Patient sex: M
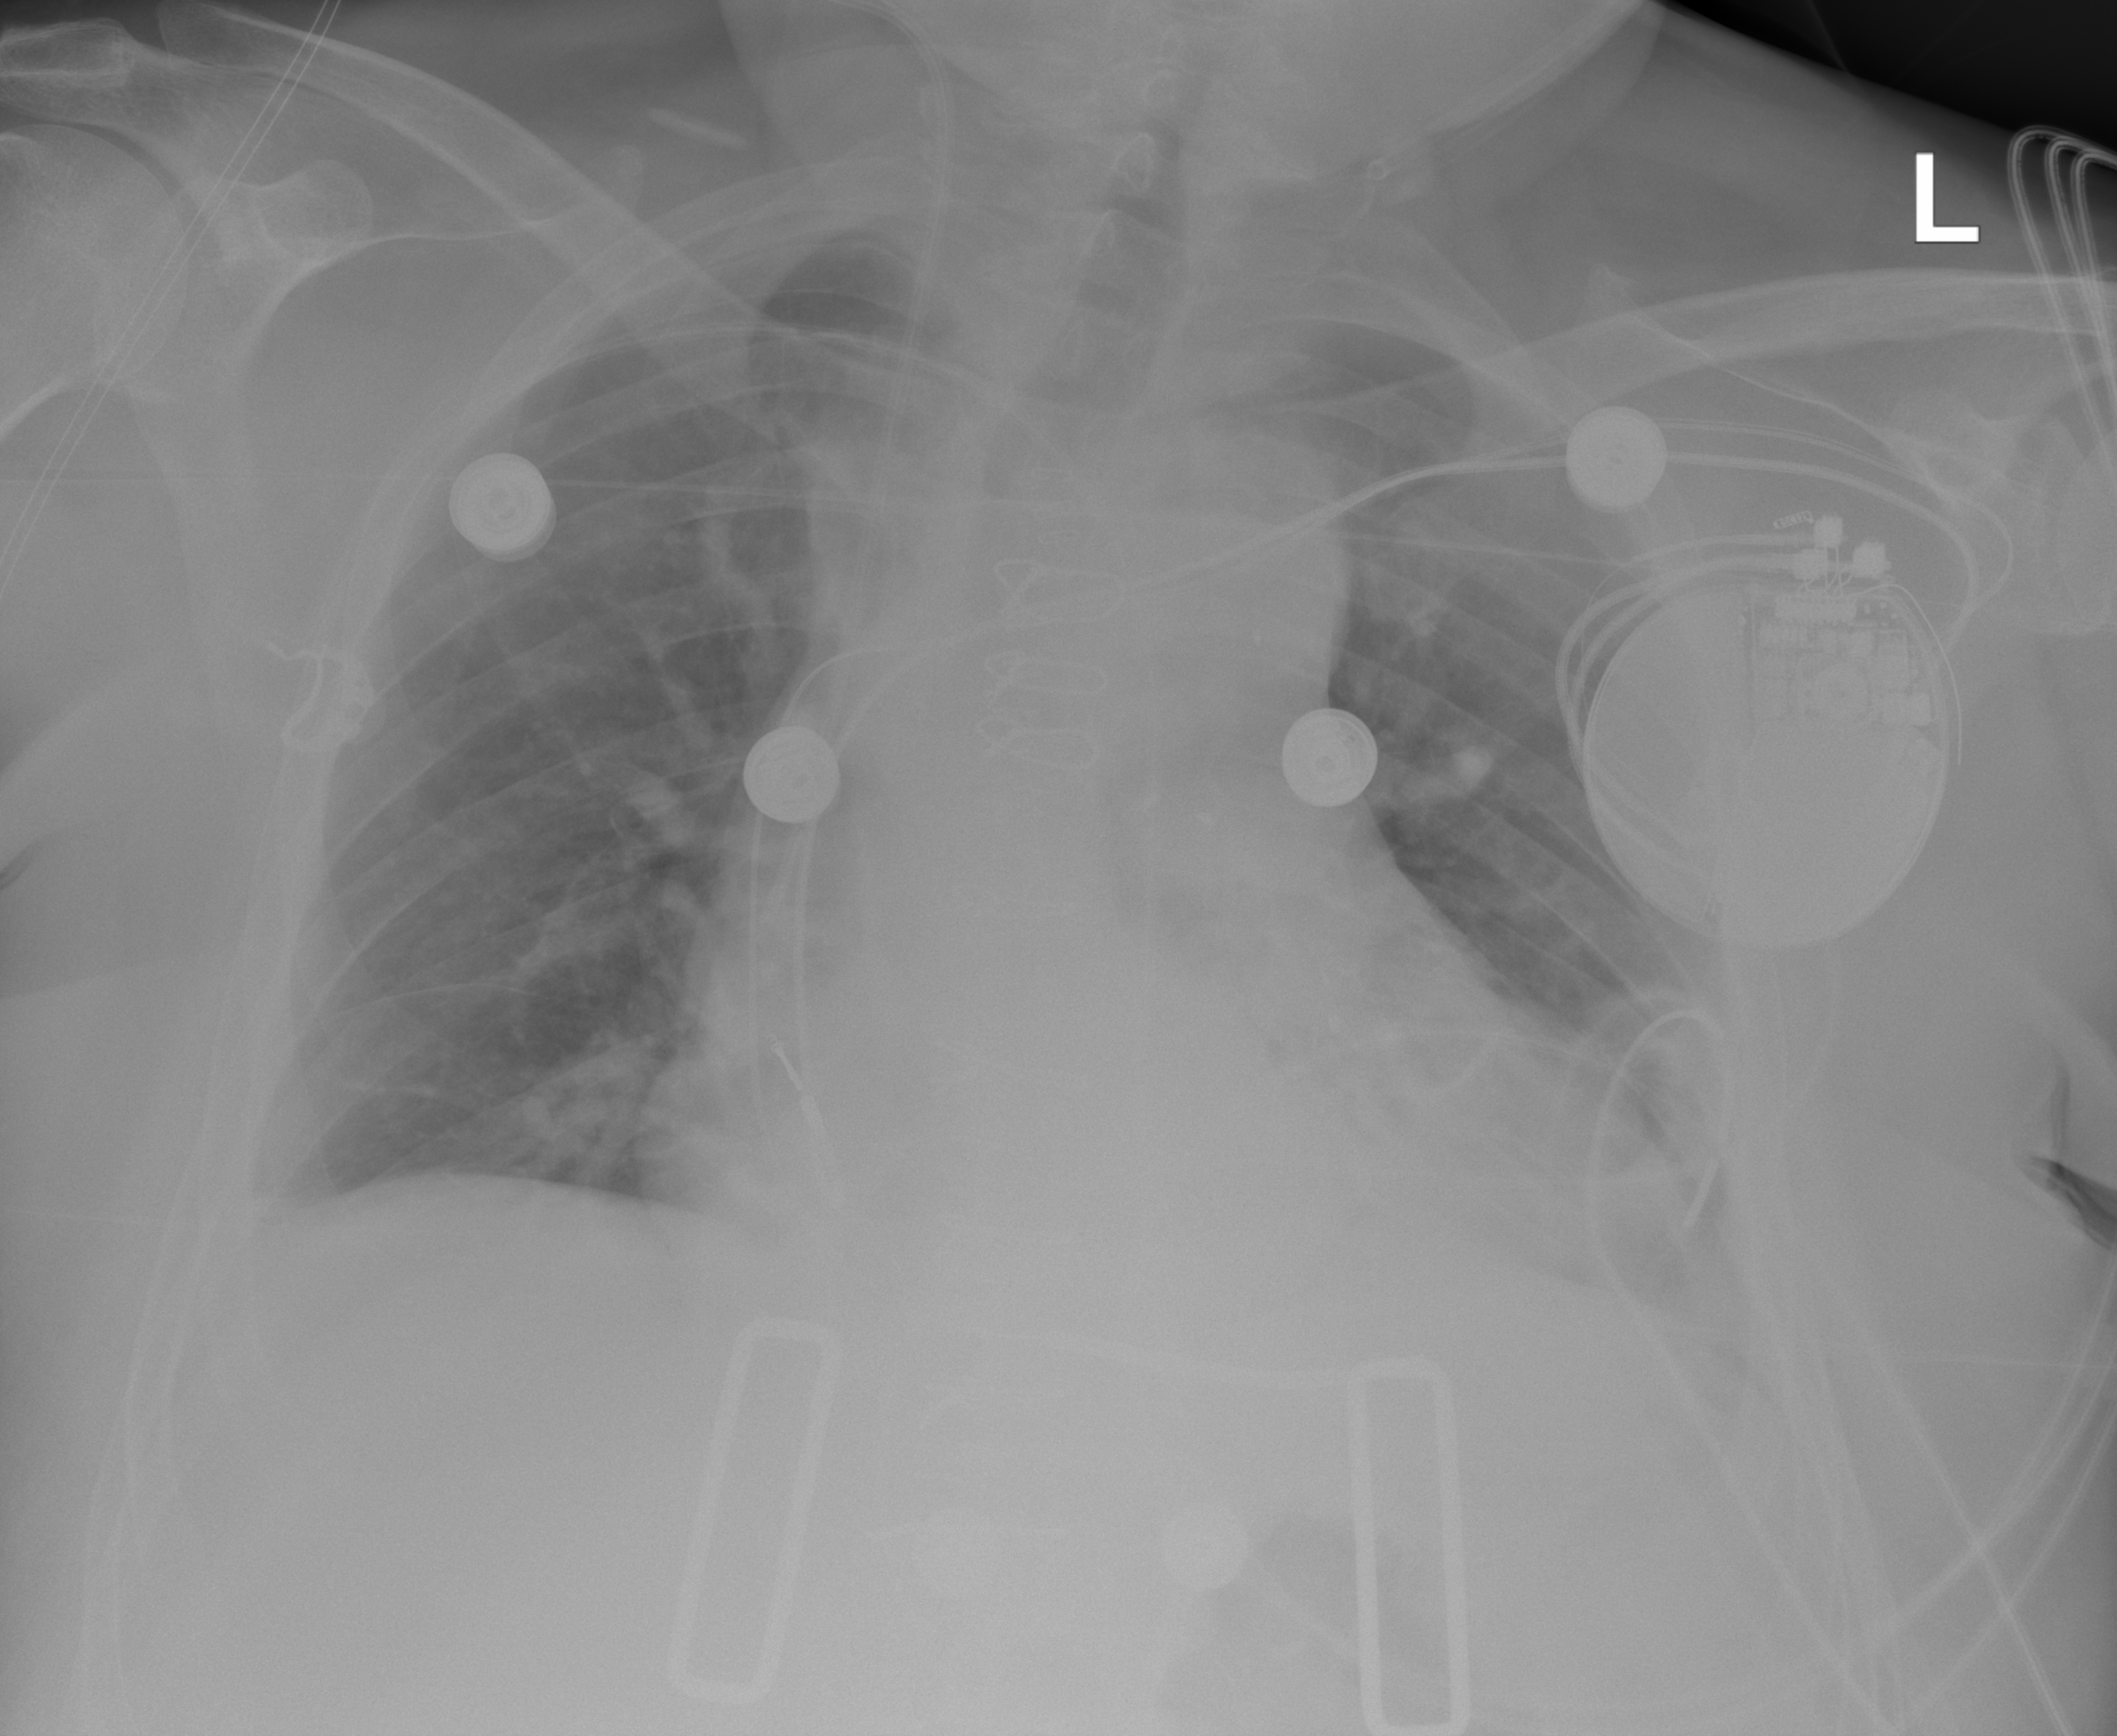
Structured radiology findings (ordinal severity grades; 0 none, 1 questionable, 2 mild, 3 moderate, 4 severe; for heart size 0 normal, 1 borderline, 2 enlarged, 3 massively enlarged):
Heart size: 2
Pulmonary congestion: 0
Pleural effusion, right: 1
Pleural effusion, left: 1
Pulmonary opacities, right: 2
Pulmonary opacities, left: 2
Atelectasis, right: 2
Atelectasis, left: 2